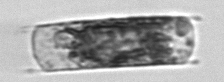
Label: Hemiaulus